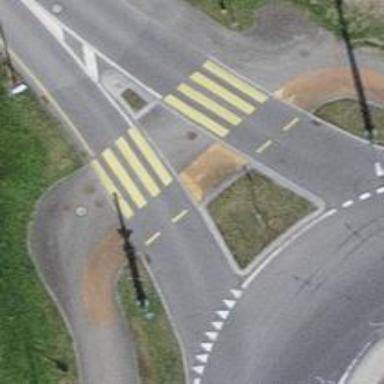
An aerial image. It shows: Uncontrolled zebra crossing with notable zebra markings.